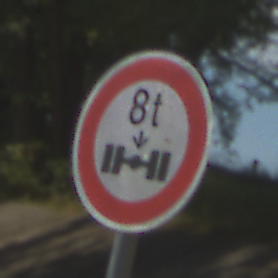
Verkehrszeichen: TatsaechlicheAchslast
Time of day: MorningAfternoon
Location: Outdoor (Nature)
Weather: PartlyCloudy
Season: NotSpecified
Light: Natural